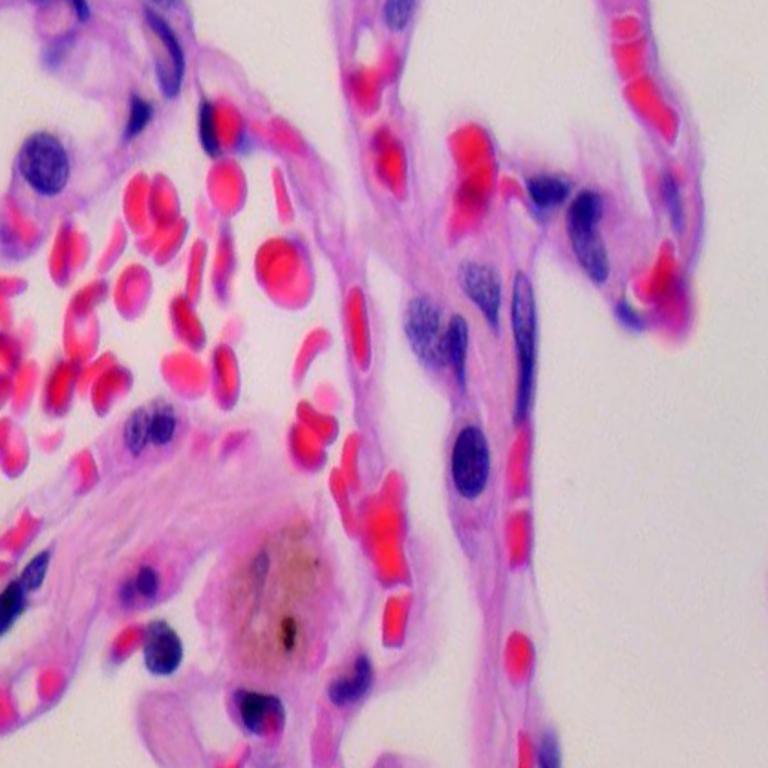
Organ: lung
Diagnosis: benign